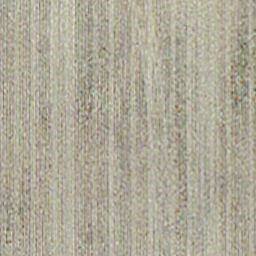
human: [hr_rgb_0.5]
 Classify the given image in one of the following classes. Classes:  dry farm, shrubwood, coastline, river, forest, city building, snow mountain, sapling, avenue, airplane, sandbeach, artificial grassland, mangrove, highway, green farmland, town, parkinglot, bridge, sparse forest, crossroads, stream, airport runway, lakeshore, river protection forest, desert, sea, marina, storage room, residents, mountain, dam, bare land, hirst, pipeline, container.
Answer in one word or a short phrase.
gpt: dry farm